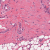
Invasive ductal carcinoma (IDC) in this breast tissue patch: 0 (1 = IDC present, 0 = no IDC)